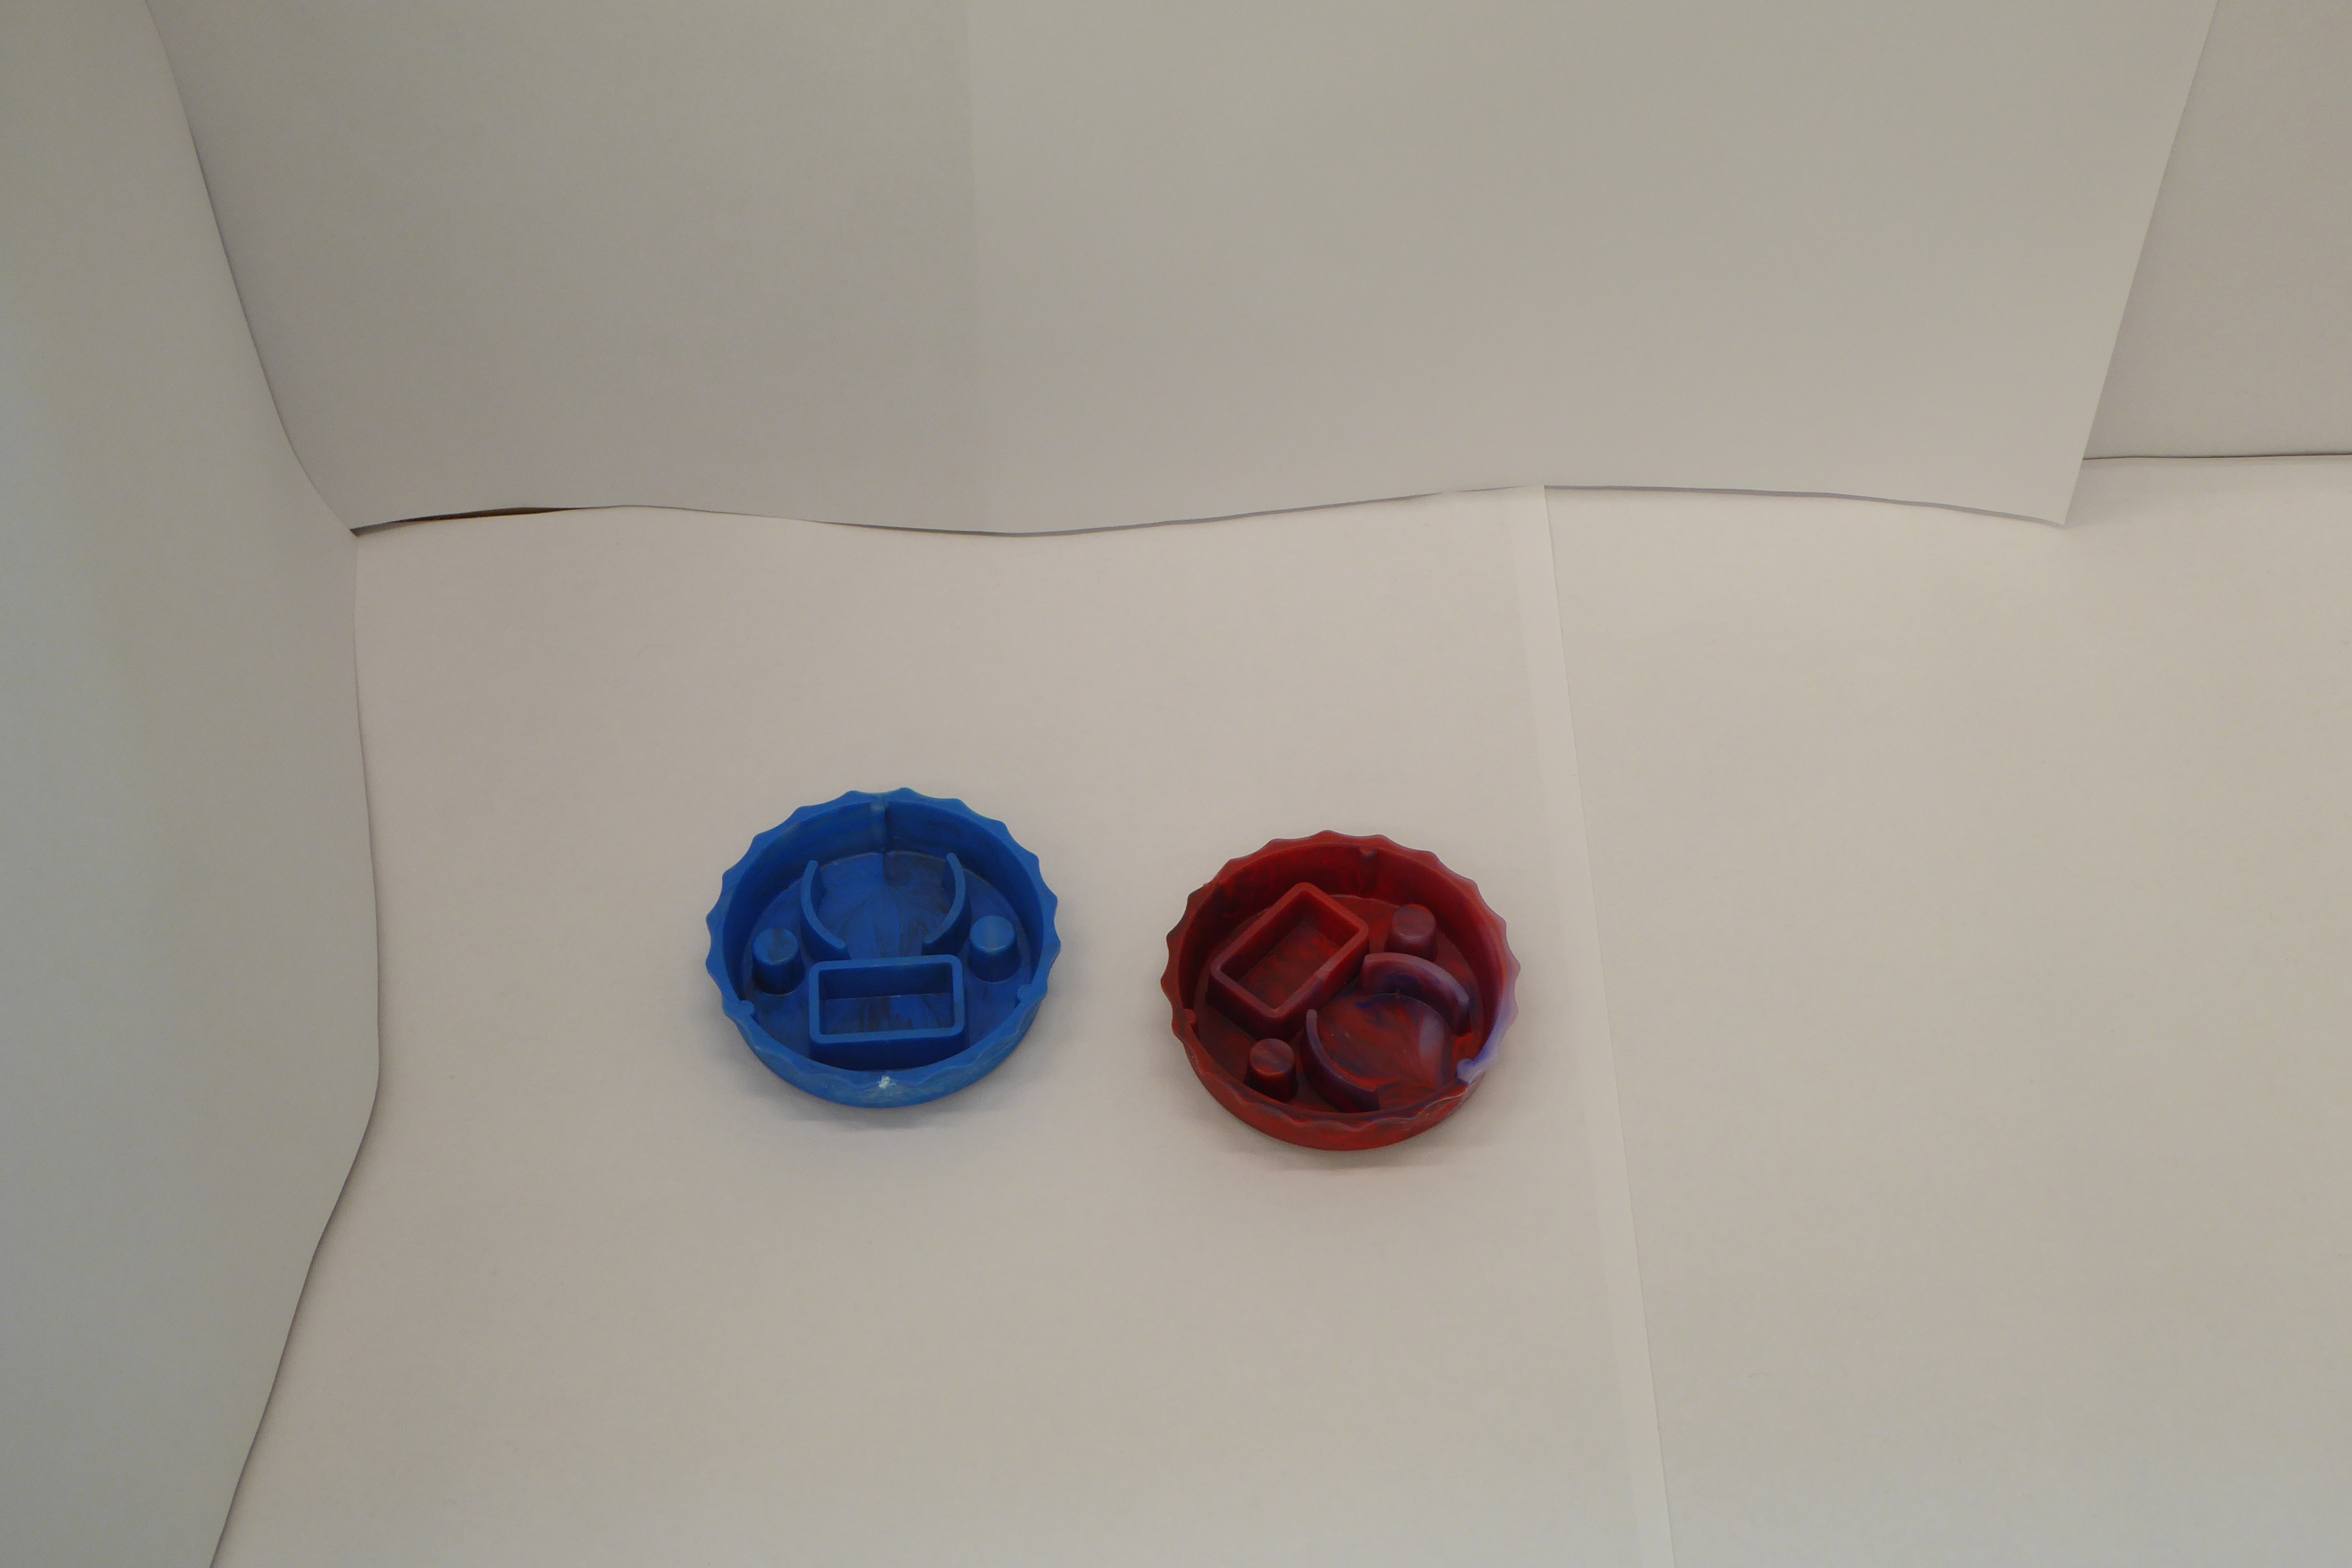
Label: Bottle Opener - Cover